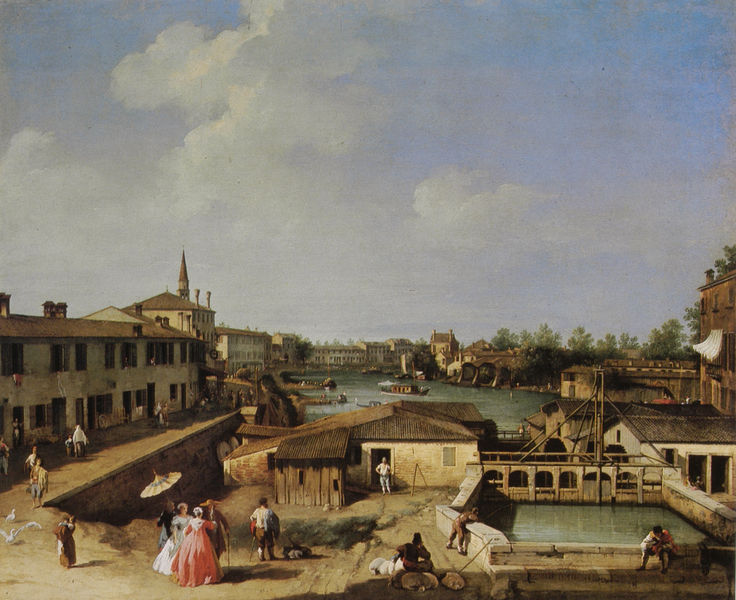
Titel: Dolo on the Brenta
Künstler: Canaletto (Antonio Canal)
Standort: Stuttgart
Institution: Staatsgalerie
Schlagwörter: blau, felsen, flügel, gemälde, himmel, mann, meer, schatten, wasser, weiß, wolken, bäume, fluss, frauen, grün, kirchturm, landschaft, menschen, ocker, see, stadt, teich, ufer, wäsche, braun, damen, fenster, frau, holz, hut, kleid, licht, männer, schwarz, straße, tür, dach, dame, gebäude, haus, hund, regenschirm, rot, schirm, sonnenschirm, tier, tiere, weg, wolke, beige, leute, malerei, architektur, federn, stehen, öl, horizont, häuser, vögel, brücke, gehen, kanal, kirche, sonne, rosa, bauern, boot, boote, fensterläden, kamin, kinder, schornstein, turm, schiff, schiffe, segel, sommer, wellen, bogen, fassaden, italien, ort, türen, vedute, venedig, fischer, säcke, dorf, dächer, mauer, schornsteine, tag, hütten, enten, spazieren, läden, arbeiter, hafen, werft, kai, kaimauer, promenade, dampfer, möwe, möwen, steg, gruppen, stadtansicht, bögen, fensterladen, spaziergang, mole, kran, becken, gänse, handwerker, mauern, holzhütte, anlegestelle, lagune, angler, lager, angeln, grachten, fronten, haafen, barken, schleuse, rotes kleid, weisses kleid, angelrute, staustufe, hafe, sonneschirm, ahfenarbeiter, kais, werften, hu, schleusse, sciffe